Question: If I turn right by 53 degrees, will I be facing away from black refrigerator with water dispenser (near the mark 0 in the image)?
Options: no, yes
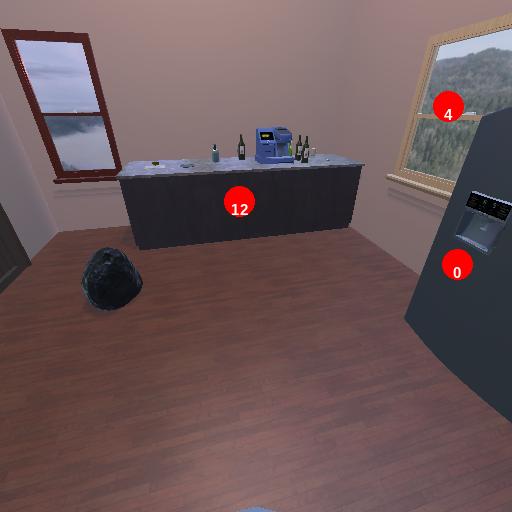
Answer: no